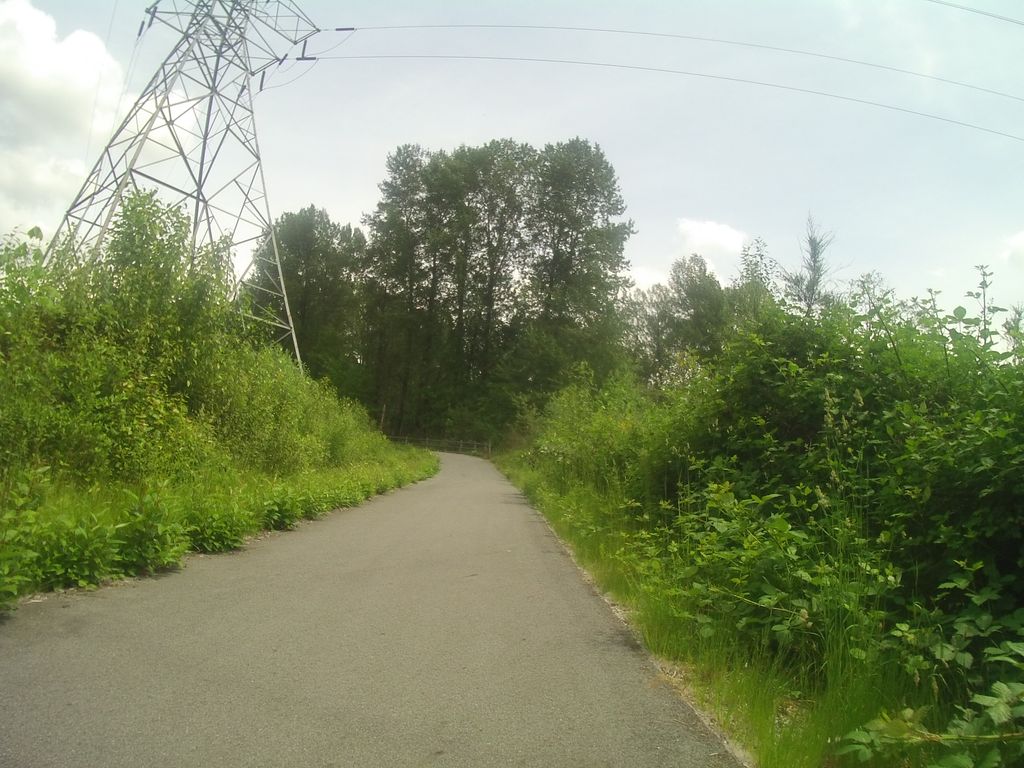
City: vancouver